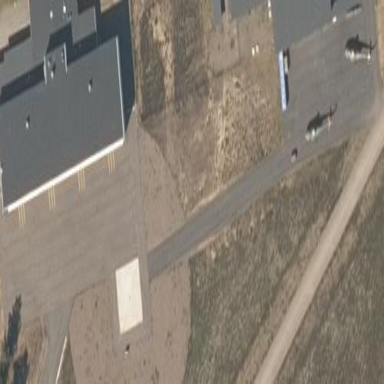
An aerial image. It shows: Asphalt apron at the airport.